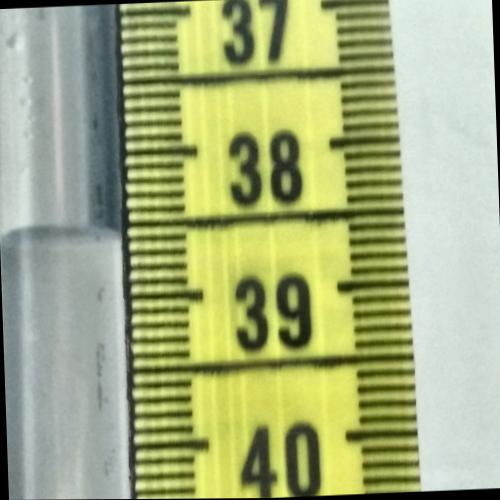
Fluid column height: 38.6 cm